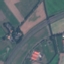
Label: Highway